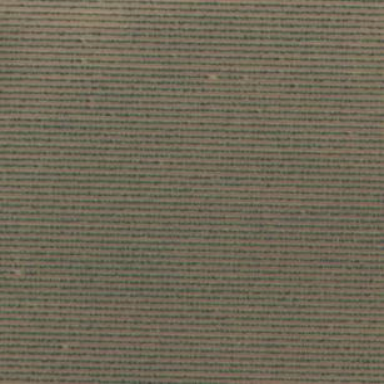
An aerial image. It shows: Vineyard growing grapes.